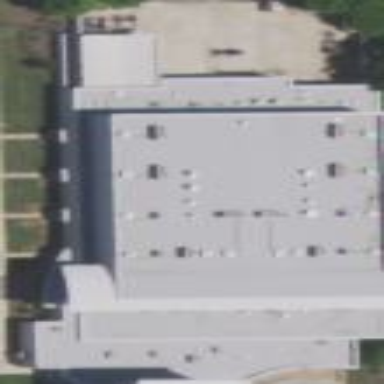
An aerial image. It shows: Conference center building.